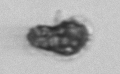
Label: Syracosphaera_pulchra